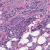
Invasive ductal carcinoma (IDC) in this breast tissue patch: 1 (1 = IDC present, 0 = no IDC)